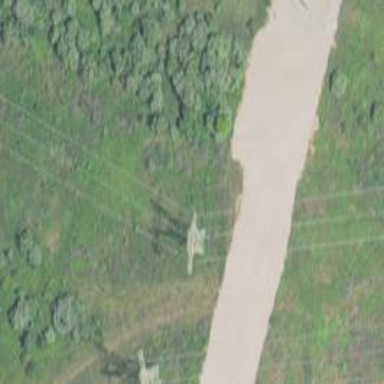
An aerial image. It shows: Lattice structure tower used for power transmission.